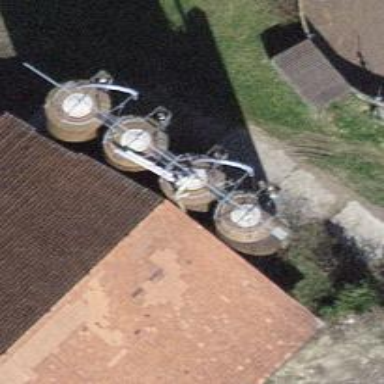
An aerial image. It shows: Silo.